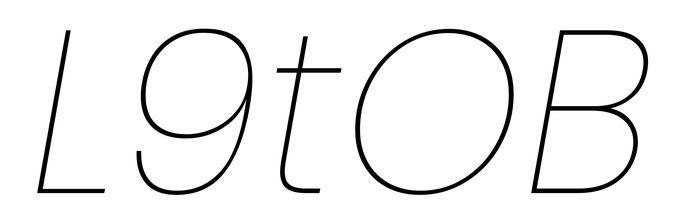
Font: Poppins-ThinItalic